Question: In Mathematica, locators can be constrained to certain screen regions via the parameters of 'LocatorPane' (See <URL>
A list of three ordered pairs '{{{minX, minY}, {maxX, maxY}, {dX, dY}}}' is usually the key to determining the behavior of locators. '{minX, minY}' and '{maxX, maxY}' set the region. '{dX, dY}' sets the jump size: zero for unrestrained, any other positive number for the size of each hop.
In the code below, '{{{-.9, 0}, {1, 0}, {0, 0}}}' sets the region and jumps for the locator 'pts'. The first two ordered pairs limit the locators to the interval [-9, 1] on the number line. The ordered pair '{0, 0}' imposes no additional constraints on either of the locators. However, because the y values can only be zero, due to the region defined by the first two items, neither locator is free to leave the x-axis.
I'd like to confine each locator to x-values in 'myTicks'. (In the full program, myTicks will change over time depending on decisions made by the user.) Because the ticks are not uniformly spaced along x, the issue cannot be solved by setting a constant value for the x-jump. And if the value were take into account the current position of the locator, the next left hop might be different size than the right hop.
'''
myTicks = {-.9, 0, .1, .2, .45, .79, 1};
pts = {{.25, 0}, {.75, 0}};
LocatorPane[Dynamic[pts],
Graphics[{},
Axes -> {True, False},
PlotLabel -> Row[{"locators at: " , Dynamic[pts[[1, 1]]], " and ",
Dynamic[pts[[2, 1]]]}],
Ticks -> {myTicks, Automatic}],
{{{-.9, 0}, {1, 0}, {0, 0}}}]
'''

Any suggestions would be appreciated!
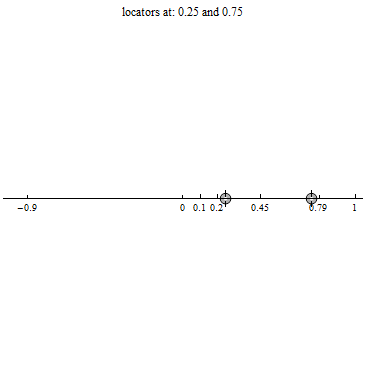
Answer: This appears to work.
'''
myTicks = {-.9, 0, .1, .2, .45, .79, 1};
DynamicModule[{p = {.25, 0}, p2 = {.75, 0}},
LocatorPane[Dynamic[{p, p2}],
Graphics[{}, Axes -> {True, False},
PlotLabel ->
Row[{"locators at: ",
Dynamic[p[[1]] = Nearest[myTicks, p[[1]]][[1]]], " and ",
Dynamic[p2[[1]] = Nearest[myTicks, p2[[1]]][[1]]]}],
Ticks -> {myTicks, Automatic}], {{{-.9, 0}, {1, 0}}}, ContinuousAction -> False]
]
'''